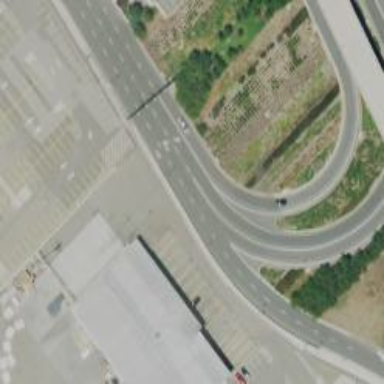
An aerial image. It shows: Secondary road with asphalt surface.